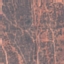
Land use / land cover class: HerbaceousVegetation